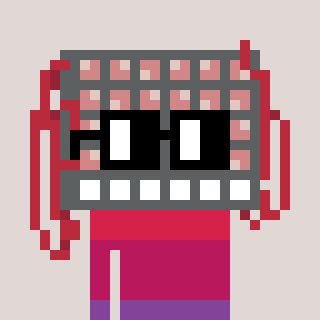
a pixel art character with square black glasses, a turing-shaped head and a hotbrown-colored body on a warm background